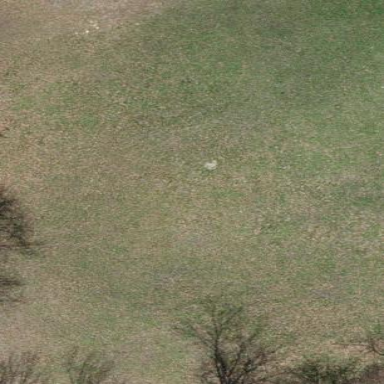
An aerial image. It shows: Beautiful meadow.